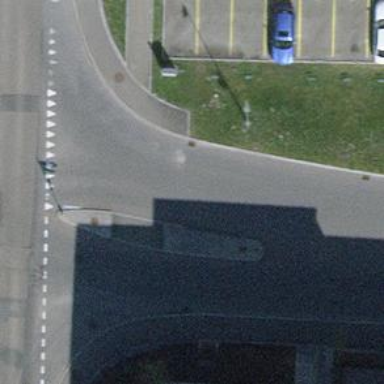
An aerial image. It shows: Unmarked crossing with pedestrian island.